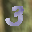
Label: 3